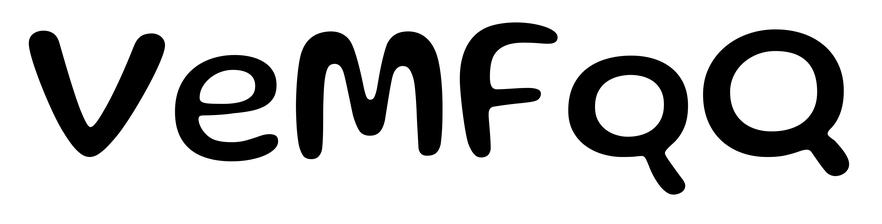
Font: Gluten_Regular